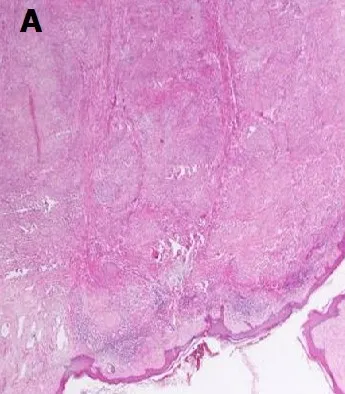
Histopathological examination of the excised skin nodule (10 fold magnification:. Shows fusocellular proliferation in the superficial, and ,deep dermis.
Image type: pathology (h&e)